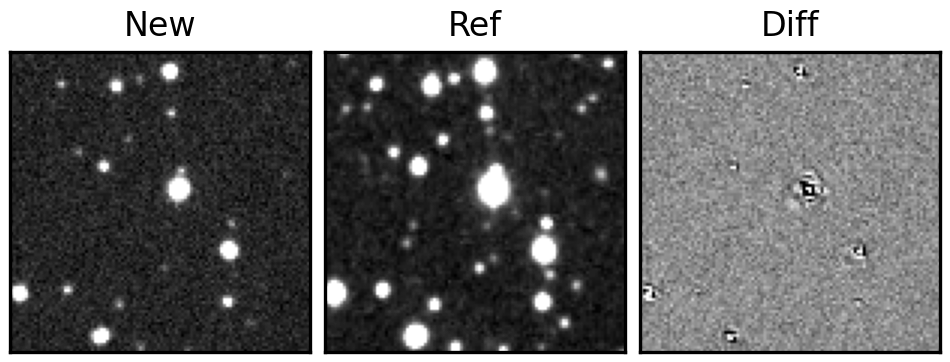
Label: bogus